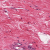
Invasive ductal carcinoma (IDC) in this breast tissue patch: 0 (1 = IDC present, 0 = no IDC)